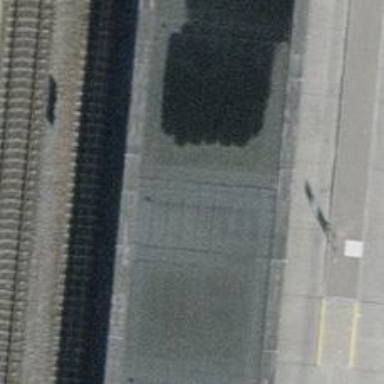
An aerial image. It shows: Set of concrete steps.